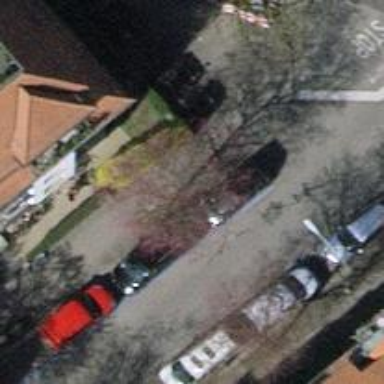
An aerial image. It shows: Tree-lined avenue.